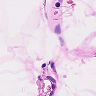
Metastatic tissue present: no